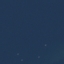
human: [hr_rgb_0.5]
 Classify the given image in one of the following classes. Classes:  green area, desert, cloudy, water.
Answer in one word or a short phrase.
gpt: water